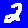
Digit: 2